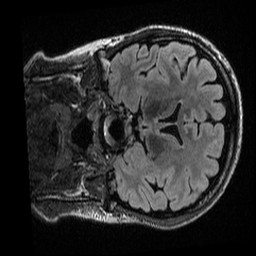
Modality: T2w
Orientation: coronal
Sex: female
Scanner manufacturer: ge
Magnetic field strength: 3 T
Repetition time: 6 s
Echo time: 0.1256 s